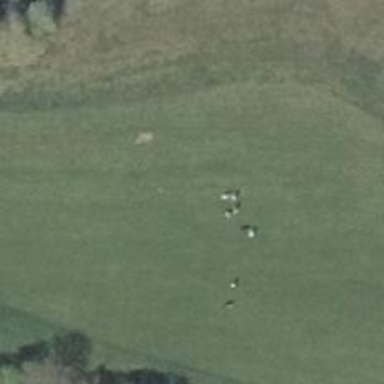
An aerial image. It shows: View of golf hole.